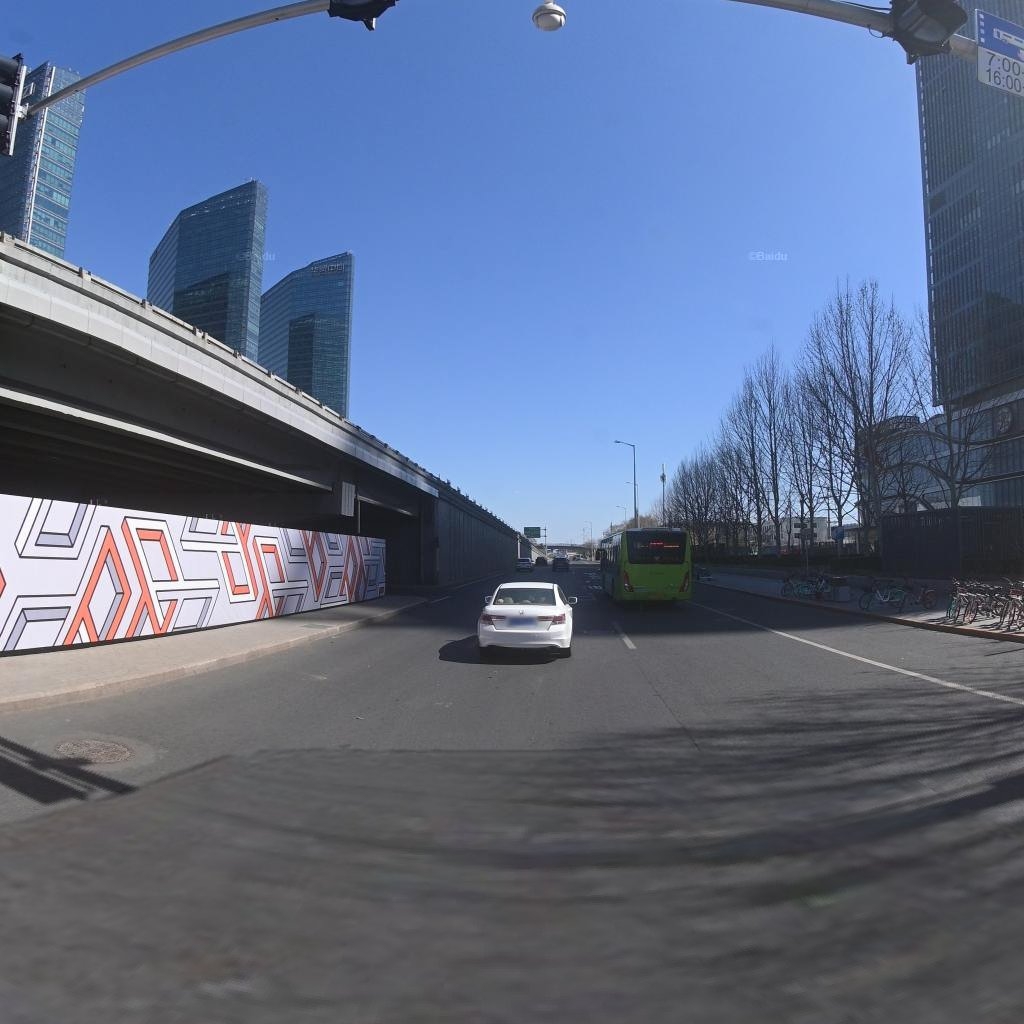
Region: Chaoyang
Road damage annotations: longitudinal crack, manhole cover